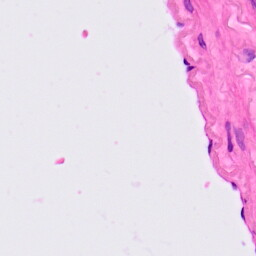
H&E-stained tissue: Lung